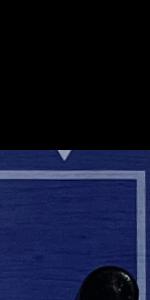
Label: Empty